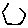
Label: hexagon